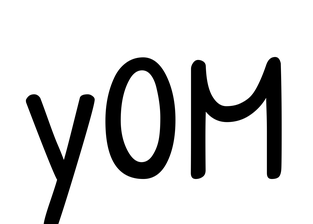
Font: PatrickHand-Regular